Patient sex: M
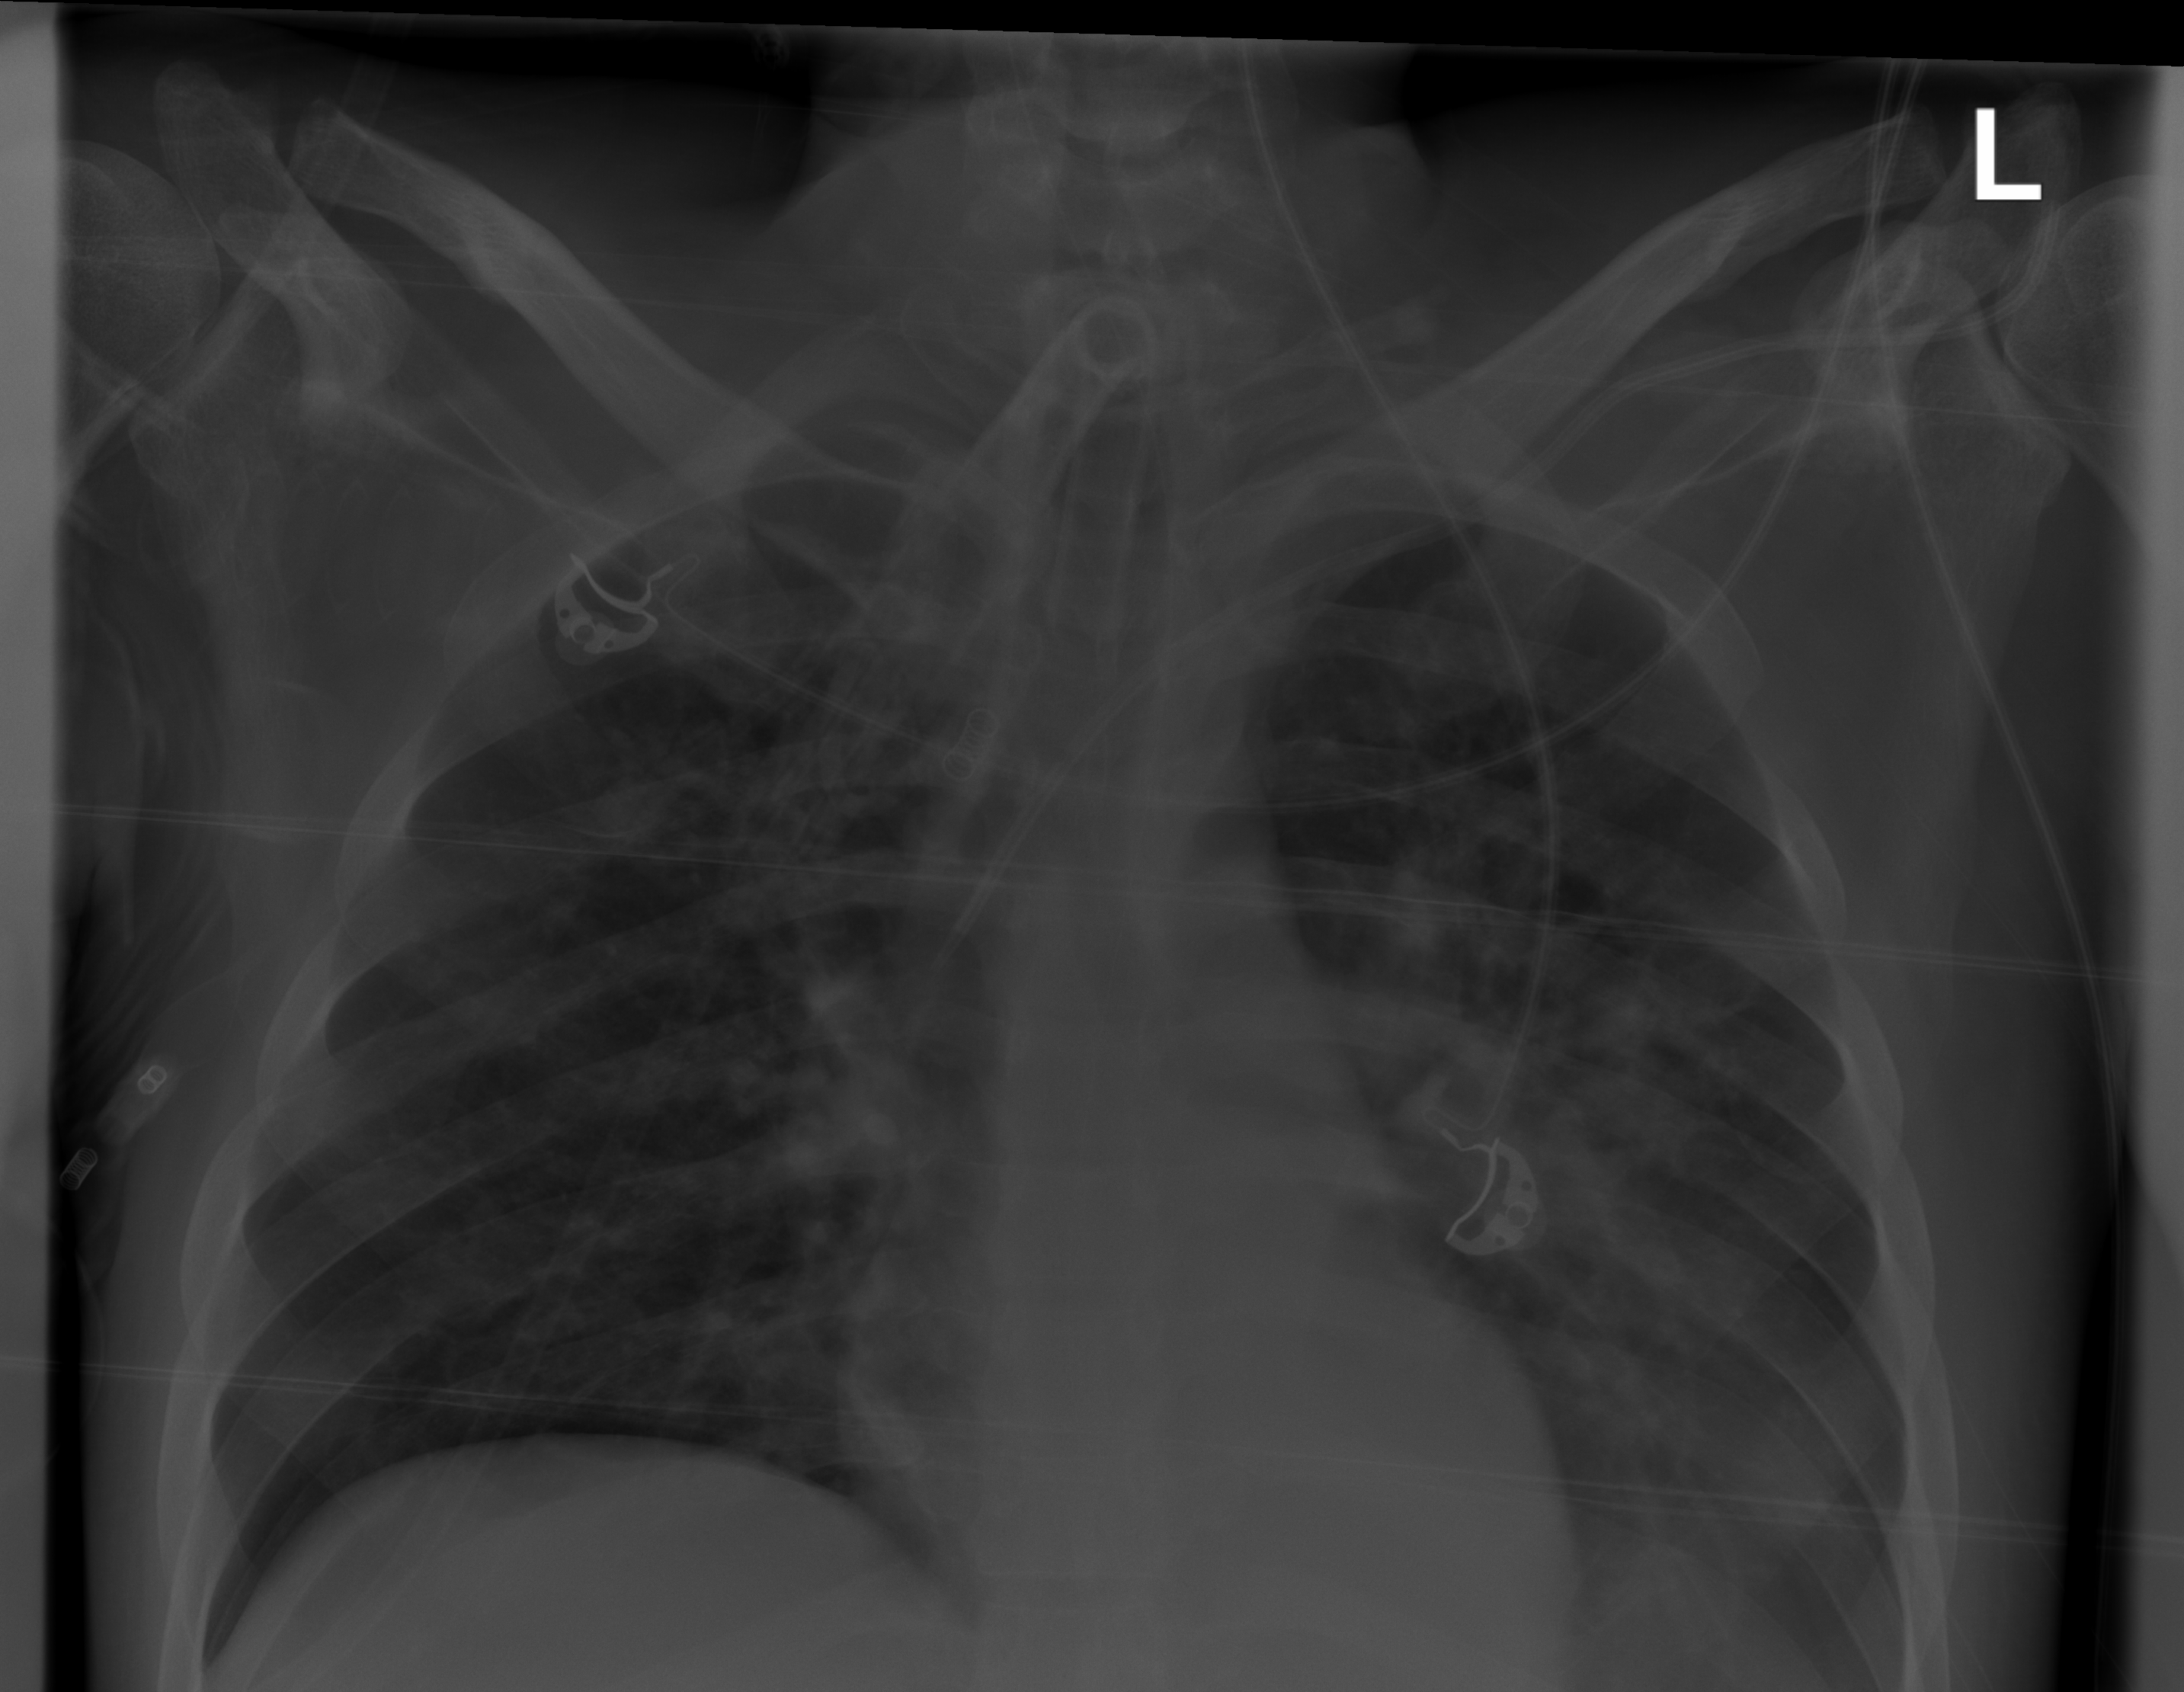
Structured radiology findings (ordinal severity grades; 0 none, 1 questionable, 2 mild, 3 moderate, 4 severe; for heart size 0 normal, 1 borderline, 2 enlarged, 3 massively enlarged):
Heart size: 0
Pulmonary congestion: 0
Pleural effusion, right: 0
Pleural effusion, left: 2
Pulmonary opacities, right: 2
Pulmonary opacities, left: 3
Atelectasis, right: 0
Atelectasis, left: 1